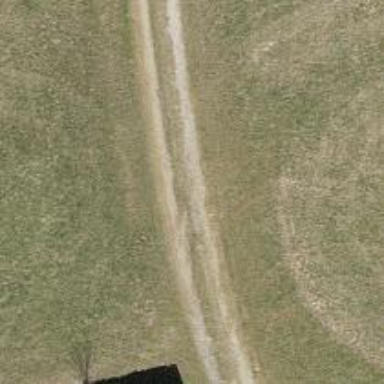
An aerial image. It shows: Compacted grade1 track road.